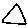
Label: triangle